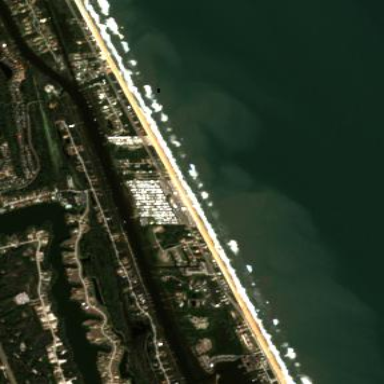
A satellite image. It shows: Scenic beach with natural beauty.